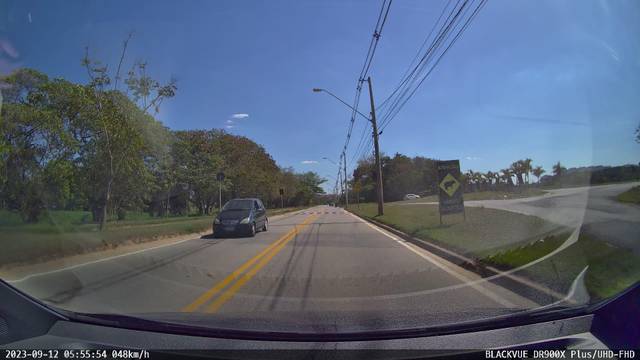
Region: Brazil
Coordinates: -23.467, -47.445